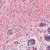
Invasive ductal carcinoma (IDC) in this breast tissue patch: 1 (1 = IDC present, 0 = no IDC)